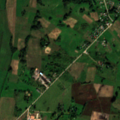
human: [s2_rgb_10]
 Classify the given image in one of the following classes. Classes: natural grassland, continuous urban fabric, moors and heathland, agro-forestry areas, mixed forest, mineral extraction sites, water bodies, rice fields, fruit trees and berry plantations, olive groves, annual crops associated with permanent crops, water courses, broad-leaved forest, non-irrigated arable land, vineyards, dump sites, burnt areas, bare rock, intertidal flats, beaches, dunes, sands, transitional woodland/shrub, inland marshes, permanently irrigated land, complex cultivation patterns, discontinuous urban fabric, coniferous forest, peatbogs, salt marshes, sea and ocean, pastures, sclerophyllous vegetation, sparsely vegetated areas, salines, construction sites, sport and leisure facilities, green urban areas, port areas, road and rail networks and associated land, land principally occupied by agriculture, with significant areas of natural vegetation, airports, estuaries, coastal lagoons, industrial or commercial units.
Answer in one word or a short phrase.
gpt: discontinuous urban fabric, non-irrigated arable land, pastures, complex cultivation patterns, land principally occupied by agriculture, with significant areas of natural vegetation